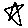
Label: star